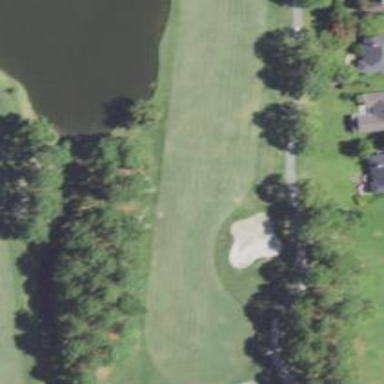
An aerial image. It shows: Golf hole.